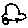
Label: car